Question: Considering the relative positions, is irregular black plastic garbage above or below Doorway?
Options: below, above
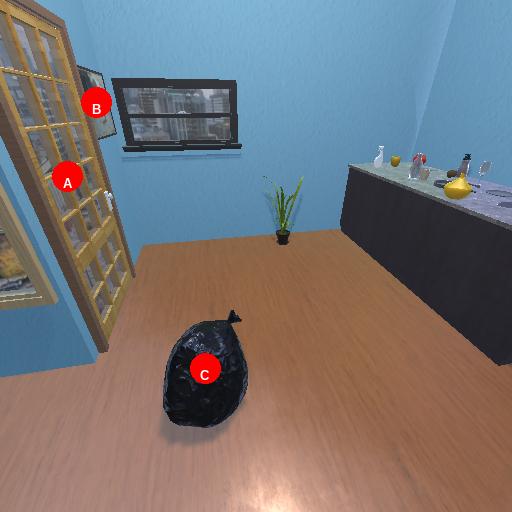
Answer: below